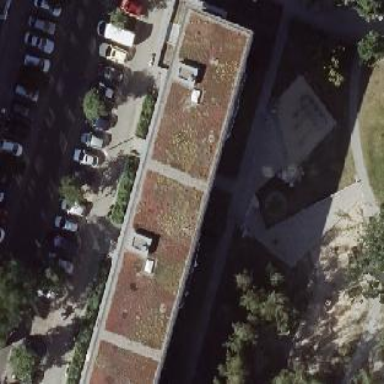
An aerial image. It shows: Building with apartments and flat roof.